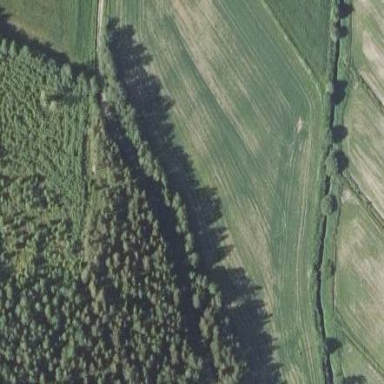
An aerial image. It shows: Mixed leaf-type forest area.